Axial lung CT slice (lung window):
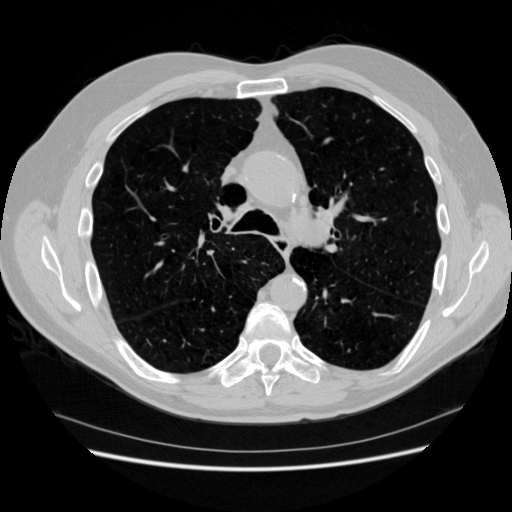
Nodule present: no